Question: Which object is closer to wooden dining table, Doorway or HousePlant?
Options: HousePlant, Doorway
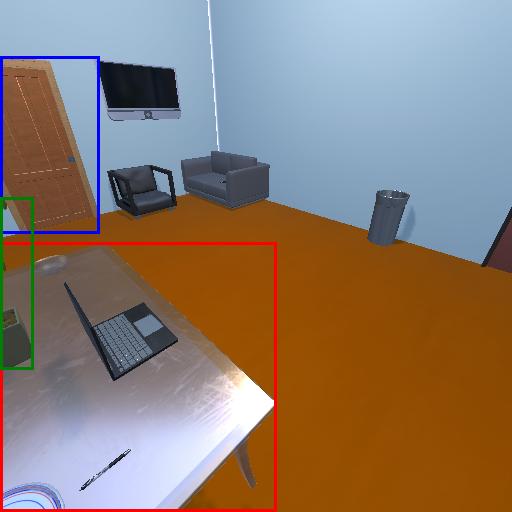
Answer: HousePlant